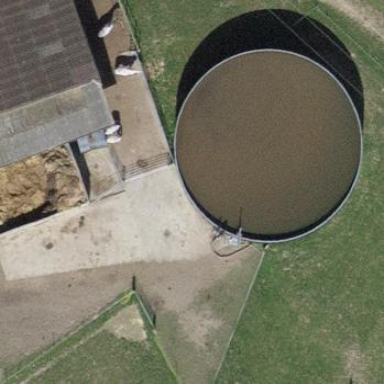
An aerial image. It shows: Storage tank with man-made structure.